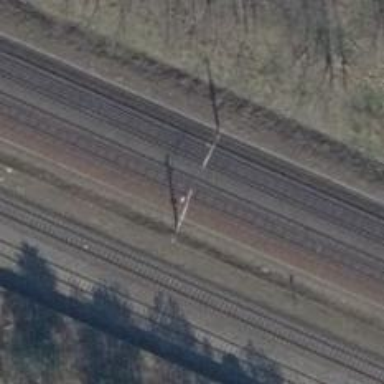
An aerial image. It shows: Milestone along the railway track with catenary mast.